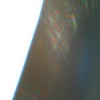
Label: sunburn